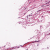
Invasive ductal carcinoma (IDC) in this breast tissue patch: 0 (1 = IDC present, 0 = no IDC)